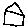
Label: house